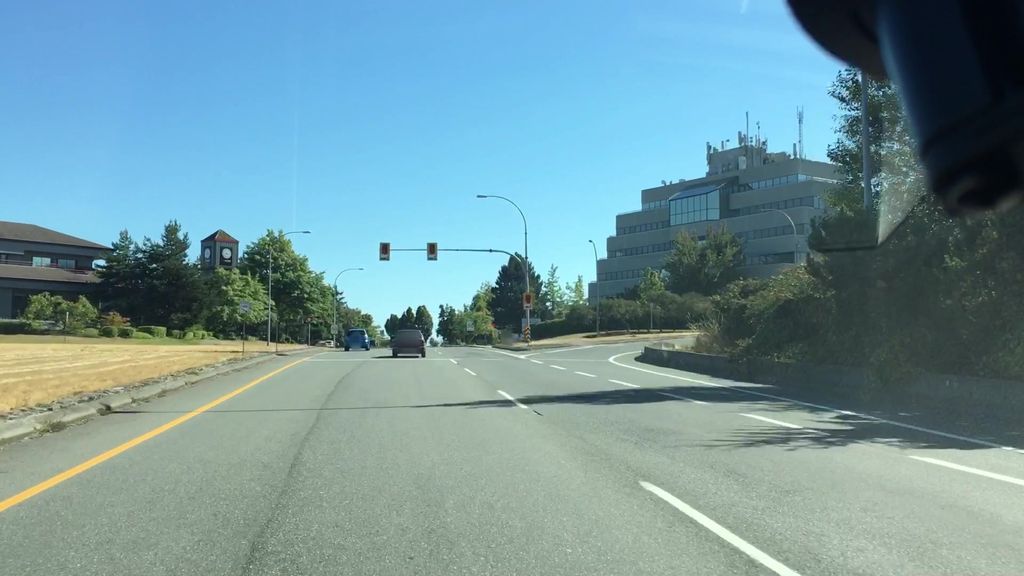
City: victoria